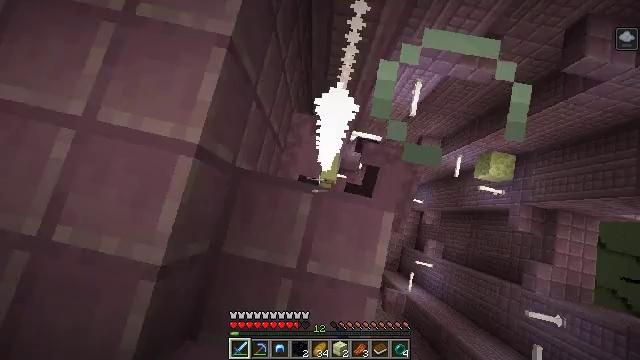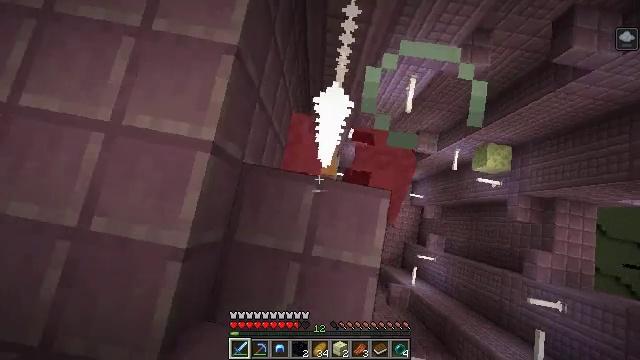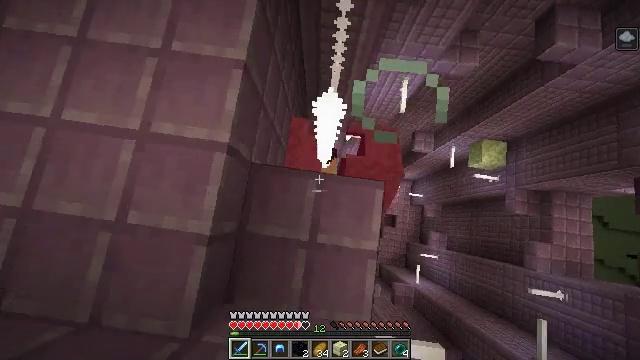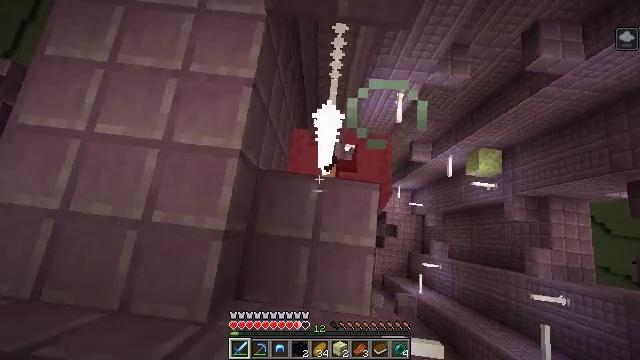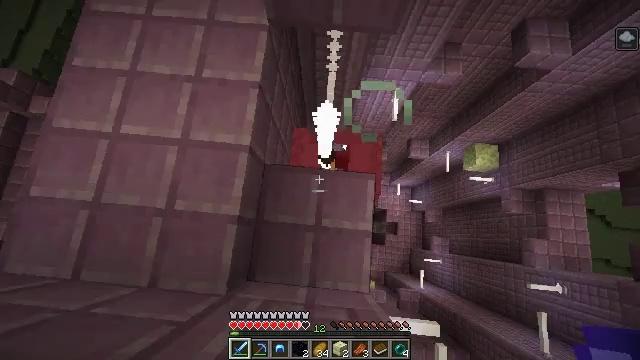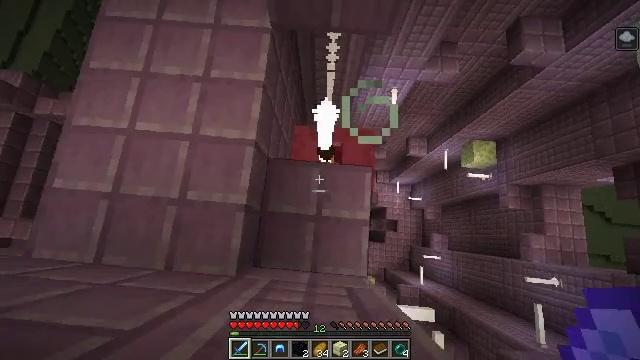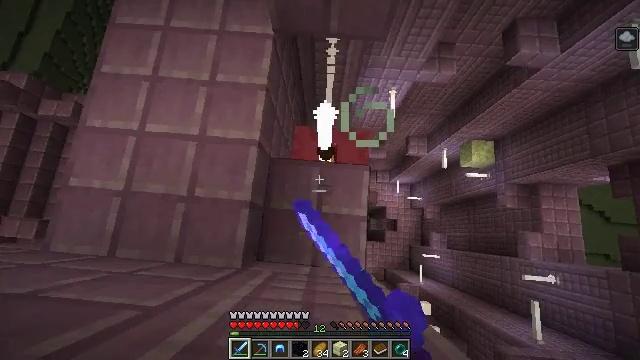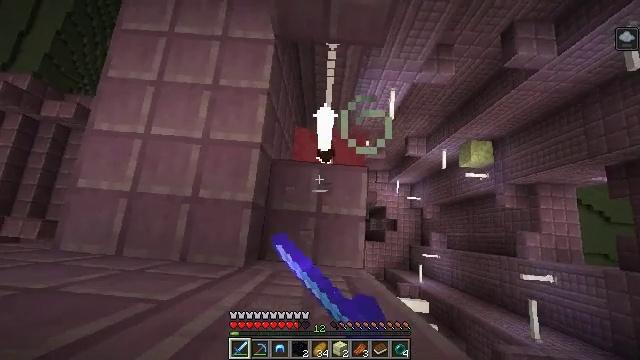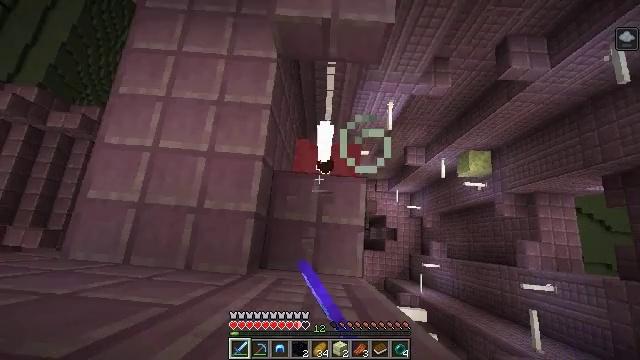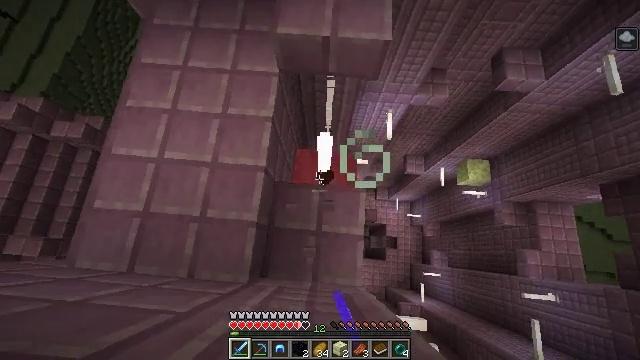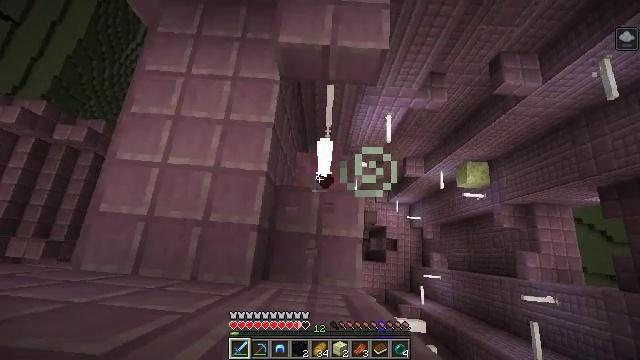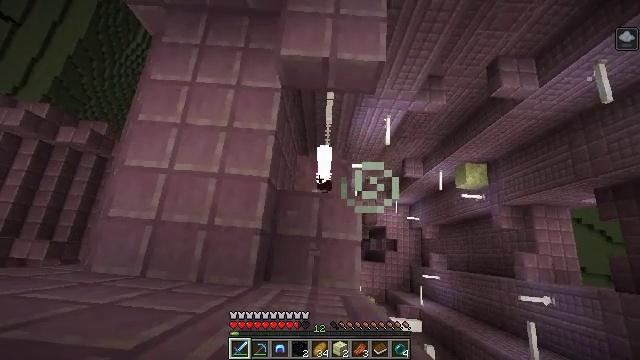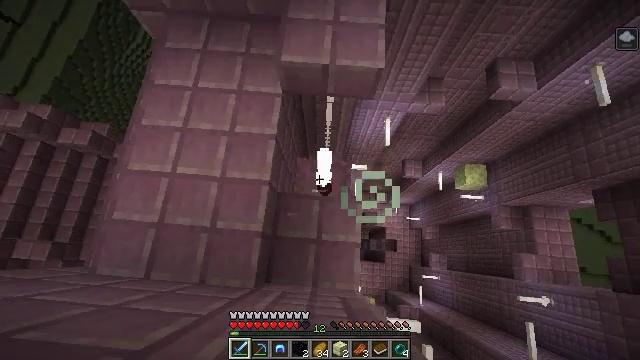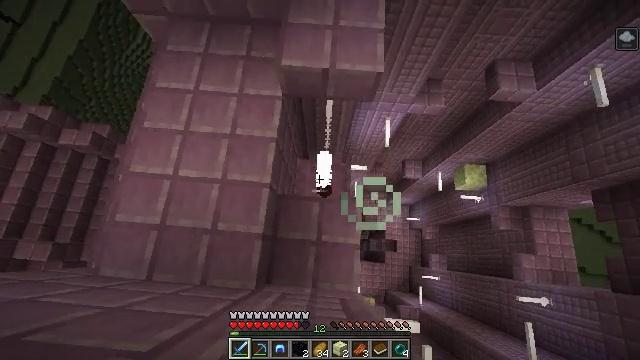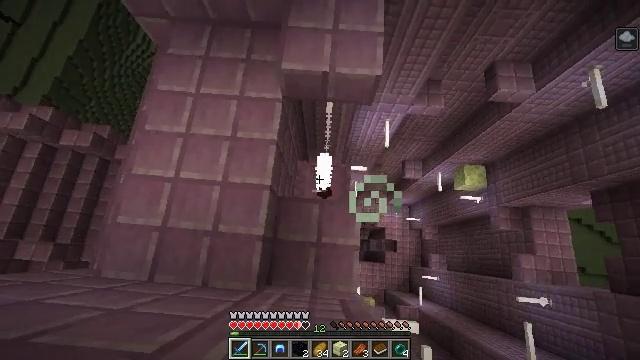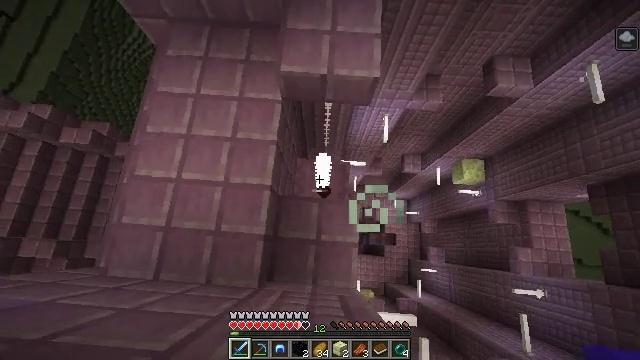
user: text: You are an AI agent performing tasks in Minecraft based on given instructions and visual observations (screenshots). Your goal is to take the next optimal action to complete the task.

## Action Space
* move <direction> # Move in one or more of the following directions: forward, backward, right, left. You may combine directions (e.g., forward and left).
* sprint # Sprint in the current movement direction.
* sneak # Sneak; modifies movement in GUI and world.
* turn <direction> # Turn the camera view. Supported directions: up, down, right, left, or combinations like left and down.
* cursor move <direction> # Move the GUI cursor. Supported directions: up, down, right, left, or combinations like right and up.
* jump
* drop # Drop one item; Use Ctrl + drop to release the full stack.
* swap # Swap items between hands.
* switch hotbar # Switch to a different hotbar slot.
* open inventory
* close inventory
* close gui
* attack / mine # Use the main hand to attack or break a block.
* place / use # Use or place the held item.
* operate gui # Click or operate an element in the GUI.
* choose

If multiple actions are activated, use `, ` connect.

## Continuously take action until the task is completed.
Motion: motion action
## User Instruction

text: Dig out the purpur pillar blocks.
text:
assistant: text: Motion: sneak
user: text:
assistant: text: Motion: sneak, turn up
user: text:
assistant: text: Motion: sneak, turn left and up
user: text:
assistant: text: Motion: sneak
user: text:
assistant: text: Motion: sneak, attack / mine
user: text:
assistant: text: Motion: sneak, attack / mine
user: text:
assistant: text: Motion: sneak, attack / mine
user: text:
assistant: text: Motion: sneak, turn up
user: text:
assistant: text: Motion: move forward, sneak, turn up
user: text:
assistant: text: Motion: move forward, sneak
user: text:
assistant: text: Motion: move forward, sneak
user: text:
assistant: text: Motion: move forward, sneak
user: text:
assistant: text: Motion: move forward, sneak
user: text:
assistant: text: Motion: move forward, sneak
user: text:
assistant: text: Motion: move forward, sneak, turn down
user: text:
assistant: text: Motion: move forward
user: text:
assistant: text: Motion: move forward
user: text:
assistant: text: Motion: move forward, turn right and up
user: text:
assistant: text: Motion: turn right and up
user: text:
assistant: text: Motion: no_op
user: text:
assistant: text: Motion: turn down
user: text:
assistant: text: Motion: move back, turn left and down
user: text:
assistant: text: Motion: move back, turn down
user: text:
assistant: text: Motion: move back
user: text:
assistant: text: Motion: move back
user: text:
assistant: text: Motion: no_op
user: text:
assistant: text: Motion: no_op
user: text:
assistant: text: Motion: no_op
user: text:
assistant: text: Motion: no_op
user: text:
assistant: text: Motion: turn down